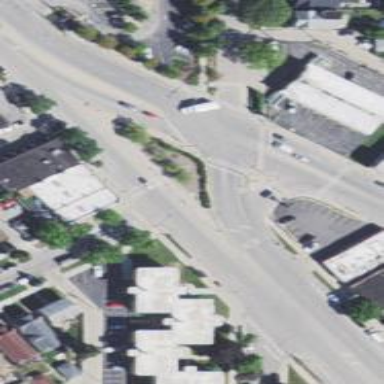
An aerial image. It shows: Traffic island located on footway.